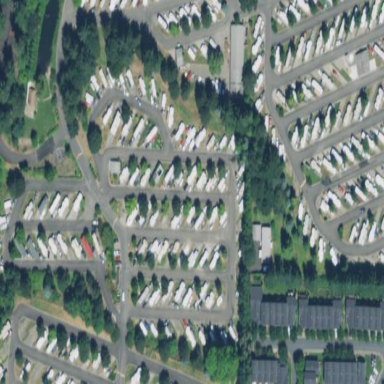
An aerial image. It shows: Caravan site for tourism.